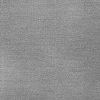
Atmospheric dust classification: dusty